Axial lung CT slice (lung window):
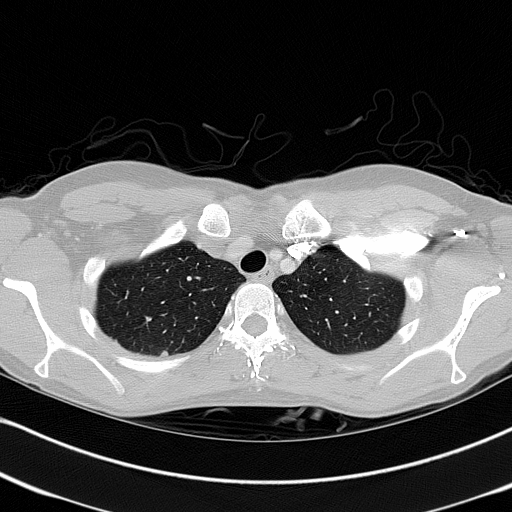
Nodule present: yes
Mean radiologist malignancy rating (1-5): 2.333